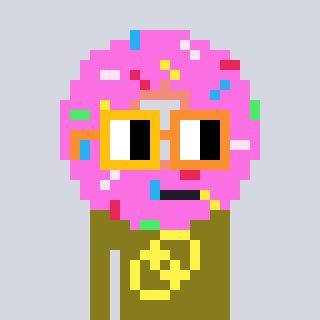
a pixel art character with square yellow and orange glasses, a doughnut-shaped head and a gunk-colored body on a cool background